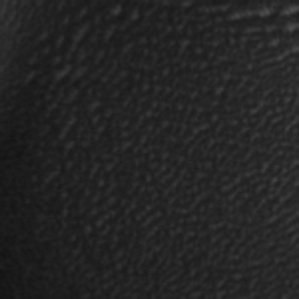
Label: frost